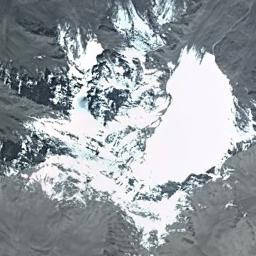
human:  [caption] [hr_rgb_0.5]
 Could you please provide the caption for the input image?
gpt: The snowberg is partly covered with glaciers .

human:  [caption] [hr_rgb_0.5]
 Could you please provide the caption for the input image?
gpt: The snow berg is consist of bare land and white snow .

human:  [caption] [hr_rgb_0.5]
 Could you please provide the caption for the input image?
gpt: Only the peaks of the snow-capped mountains are covered with snow .

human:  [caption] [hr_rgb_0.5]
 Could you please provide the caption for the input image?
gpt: A lot of snow is on the snowberg .

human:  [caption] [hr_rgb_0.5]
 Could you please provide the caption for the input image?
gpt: There are much snow and some bare land on the snowberg .